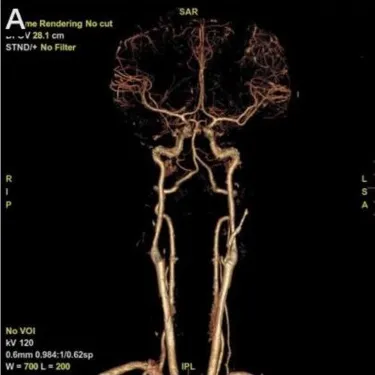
Computed tomography angiography (CTA) at 6 months postoperatively. (A) Whole figure.
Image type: radiology (ct)